Field crop: maize
Growth stage: 2
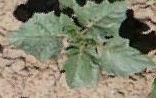
Species: datura